Aerial crown-view tile of a tropical tree (Barro Colorado Island, Panama), acquired 20250217:
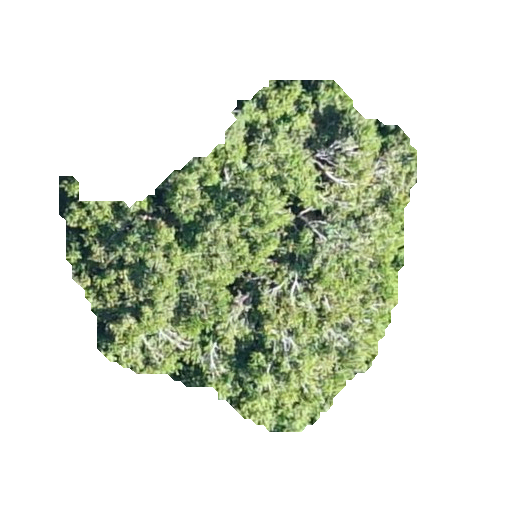
Species: Protium stevensonii
GBIF accepted scientific name: Tetragastris panamensis
Crown area: 118.779 m²